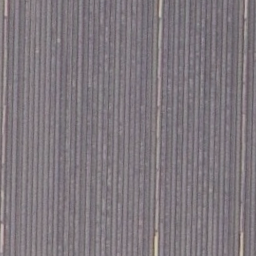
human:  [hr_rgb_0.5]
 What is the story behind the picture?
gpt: farmland